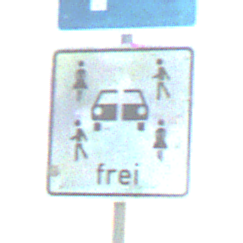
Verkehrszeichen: CarsharingfahrzeugeFrei
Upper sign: Parken
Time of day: SunriseSunset
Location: Outdoor (Nature)
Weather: PartlyCloudy
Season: NotSpecified
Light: Natural